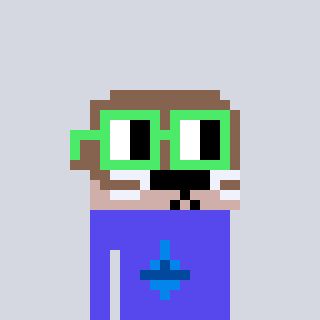
a pixel art character with square light green glasses, a otter-shaped head and a computerblue-colored body on a cool background